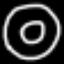
Label: donut